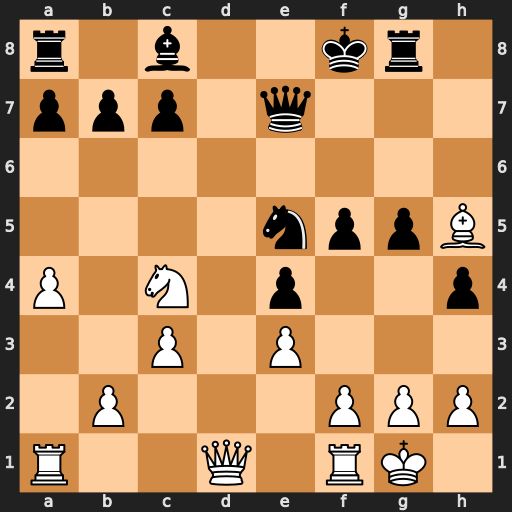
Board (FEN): r1b2kr1/ppp1q3/8/4nppB/P1N1p2p/2P1P3/1P3PPP/R2Q1RK1
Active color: w
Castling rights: -
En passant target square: -
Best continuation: Nxe5 Qxe5 Qd8+ Kg7 Qxg5+